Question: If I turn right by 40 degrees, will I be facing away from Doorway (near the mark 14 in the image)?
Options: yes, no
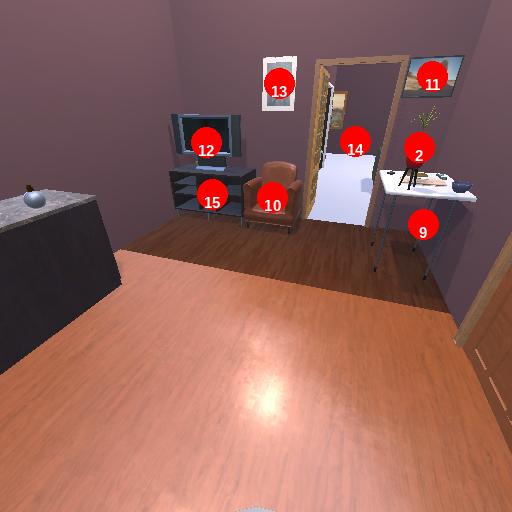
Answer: yes